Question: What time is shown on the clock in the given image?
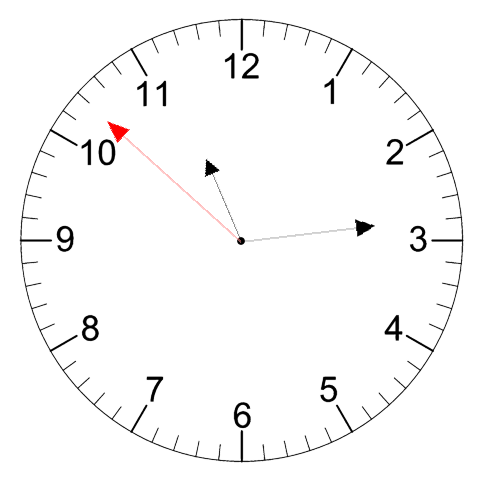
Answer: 11:13:52